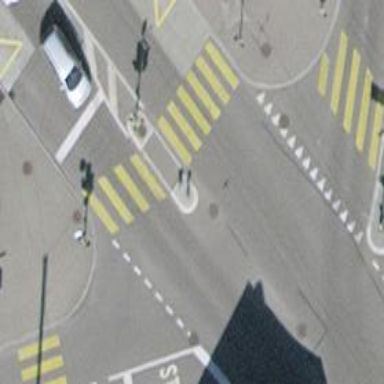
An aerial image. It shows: Road crossing with traffic signals and pedestrian island.